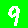
Digit: 9